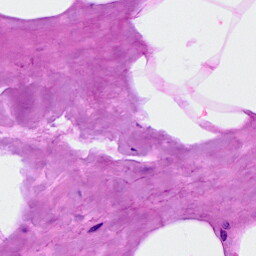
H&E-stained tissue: Breast